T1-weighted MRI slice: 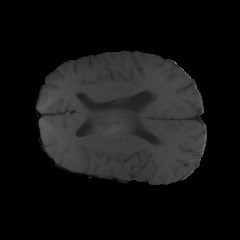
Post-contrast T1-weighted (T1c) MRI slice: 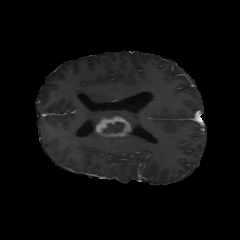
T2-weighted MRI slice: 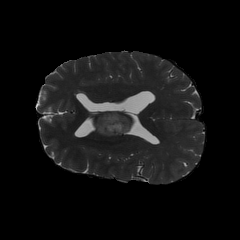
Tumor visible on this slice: yes